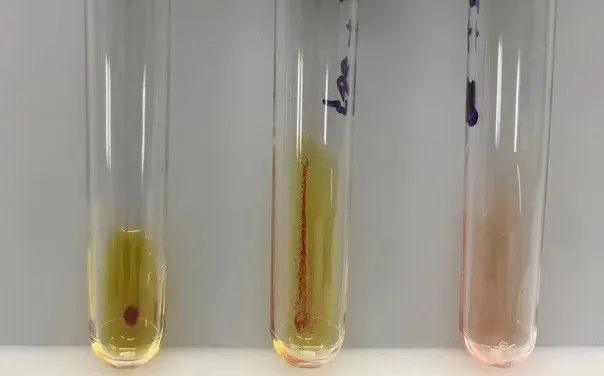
Agglutination responses to varying ceftizoxime concentrations. The agglutination responses elicited by different concentrations of ceftizoxime were demonstrated using uniform volumes of erythrocytes and the patient's serum. Specifically, the ceftizoxime concentrations in the left and middle tubes were 8 mg/ml and 0.5 mg/ml, respectively, while the right tube contained AB serum without the drug. Our observations revealed a significantly stronger agglutination reaction in the tube with 8 mg/ml ceftizoxime compared to the one with 0.5 mg/ml, highlighting the dose-dependent nature of the agglutination process.
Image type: radiology (spect)